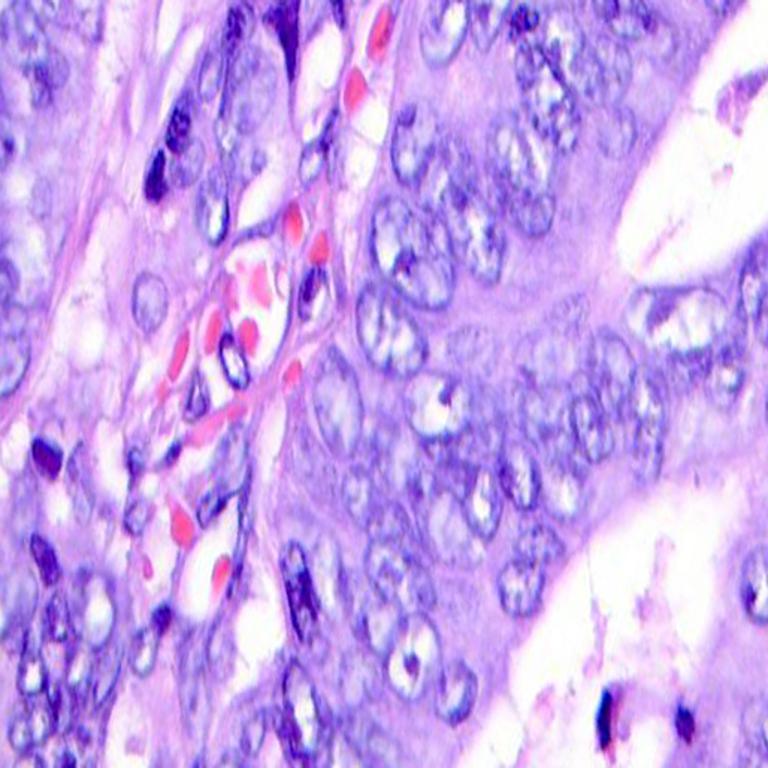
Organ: colon
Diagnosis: adenocarcinomas